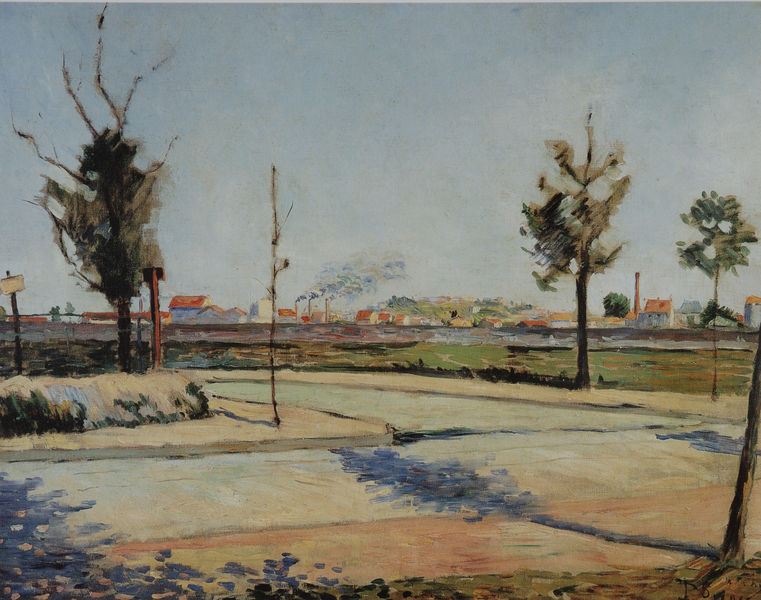
Titel: La Route de Gennevilliers, Die Strasse von Gennevilliers
Künstler: Paul Signac
Standort: Paris
Institution: Musée d'Orsay
Schlagwörter: baum, blau, blätter, gemälde, himmel, laub, schatten, wasser, weiß, bäume, fluss, grün, impressionismus, landschaft, ocker, sand, see, stadt, ufer, äste, braun, grau, licht, orange, pastell, schwarz, strasse, dach, gebäude, gras, haus, park, rot, weg, wiese, beige, malerei, signatur, ast, ebene, erde, feld, felder, ferne, gräser, horizont, häuser, natur, stamm, zweige, büsche, flach, kanal, pastos, qualm, rauch, sonne, sträucher, wege, wiesen, land, drei, rosa, kamin, kamine, schornstein, turm, sommer, ecke, ort, pflaster, acker, nachmittag, hitze, leer, modern, sonnenlicht, dorf, dächer, schornsteine, herbst, winter, fabrik, platz, schlot, industrie, duktus, impressionistisch, zeitgenössisch, stimmung, frühling, menschenleer, impression, unscharf, pfosten, schlote, stadtansicht, straßen, stiel, schild, bürgersteig, gehsteig, kreuz, türme, kreuzung, asphalt, gehweg, schilder, trottoir, bordstein, fussweg, flecken, geäst, rötlich, siedlung, verdorrt, brau, strassenecke, pfeile, bauten, baumruine, ece, fabriken, farbschatten, hinweis, industrielandschaft, parkplatz, signpost, strassenschild, strassr, uferwiese, verkehrslos, wegweiser, anlagen, tafeln, ruach, abgas, stiel#, blauer himel, kleine stadt, zeigenössisch